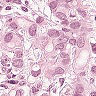
Metastatic tissue present: yes